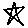
Label: star